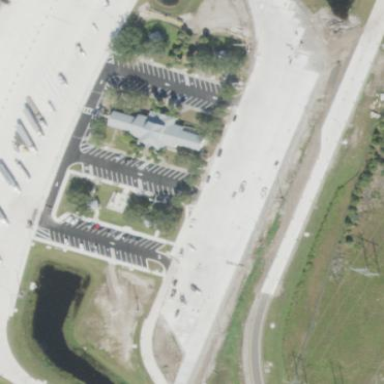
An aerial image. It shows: Rest area on the road.